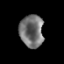
Tissue: prostate
Cell type: Epithelial cells
Senescence score: 0.2554
Nuclear area (px): 752
Mean DAPI intensity: 115.032